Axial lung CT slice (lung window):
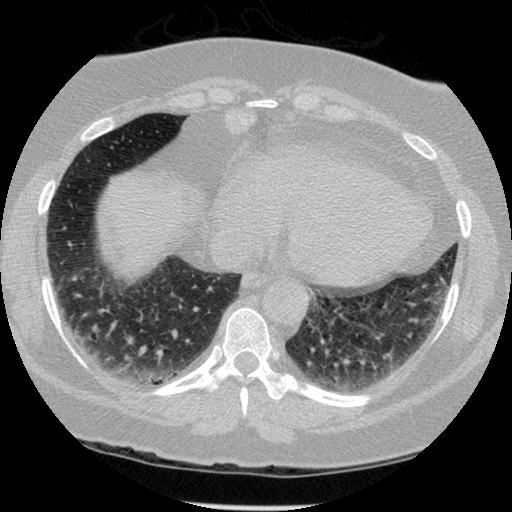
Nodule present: no